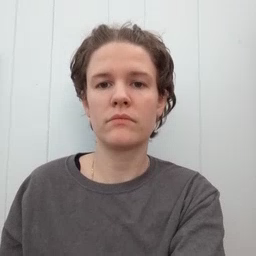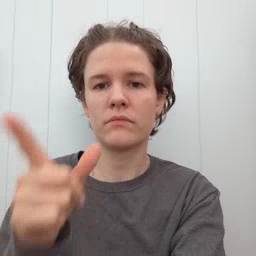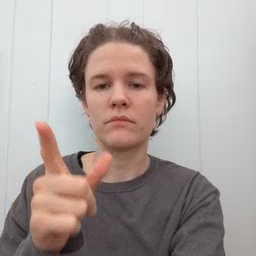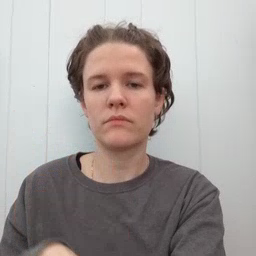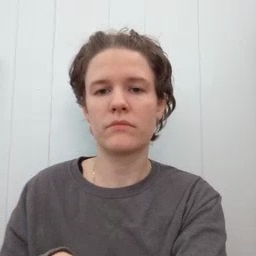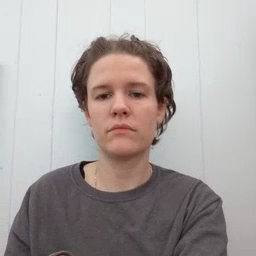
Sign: like